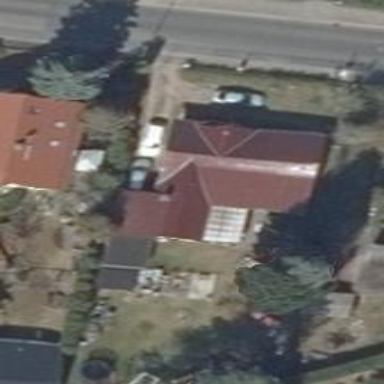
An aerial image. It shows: Detached building with gabled roof.